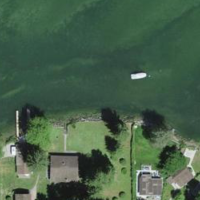
EUNIS habitat code: 14
Species observed at this site:
Filipendula ulmaria
Astrantia major
Prunus padus